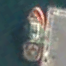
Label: civil